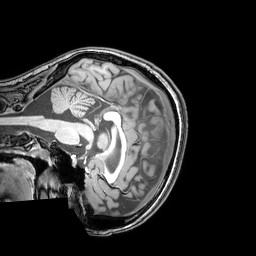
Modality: T1w
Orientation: sagittal
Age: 24
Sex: female
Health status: healthy
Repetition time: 0.081 s
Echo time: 0.037 s